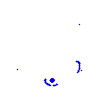
Particle: electron